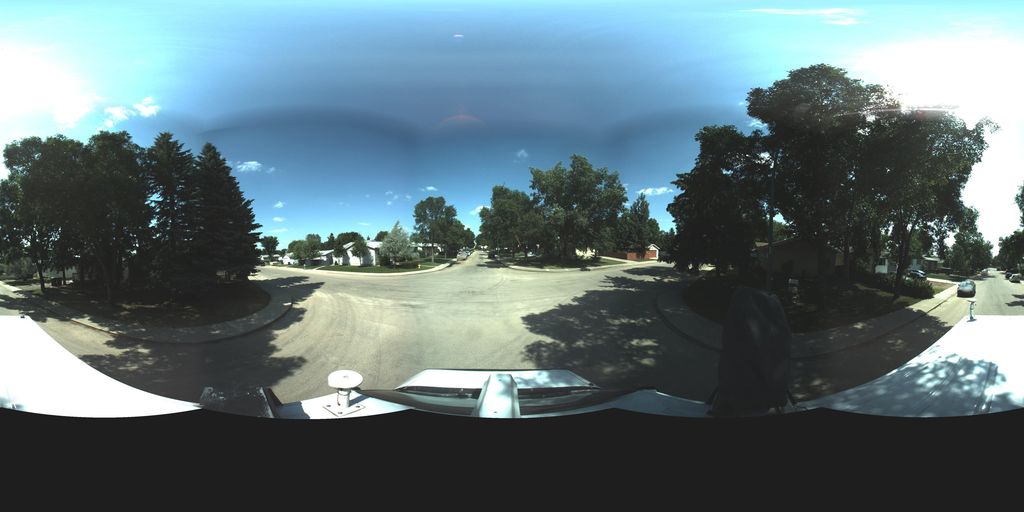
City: saskatoon